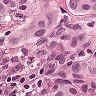
Metastatic tissue present: yes